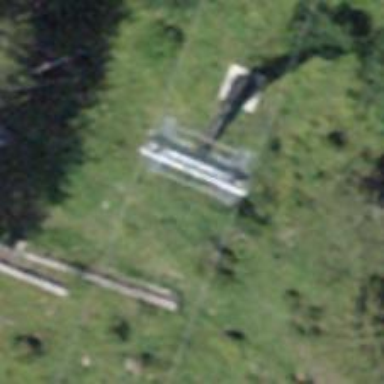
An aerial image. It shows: Pylon used for aerialway.